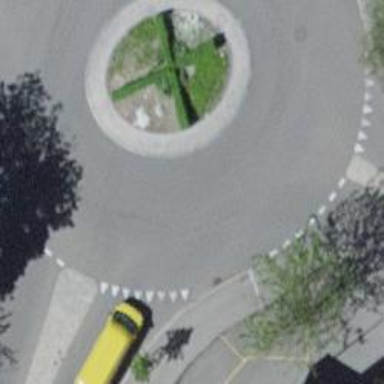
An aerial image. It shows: Tertiary road with asphalt surface leading to roundabout.